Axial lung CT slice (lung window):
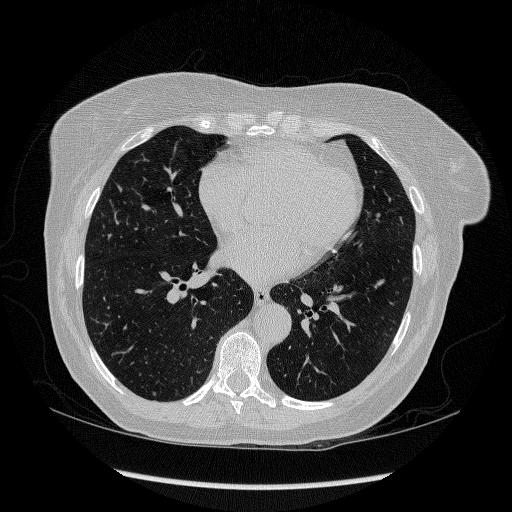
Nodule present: yes
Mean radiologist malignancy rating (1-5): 3